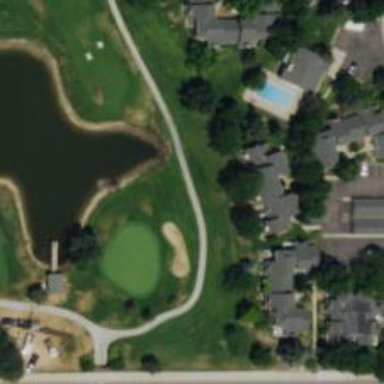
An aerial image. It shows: Well-maintained footway resembling golf cart path.